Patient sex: F
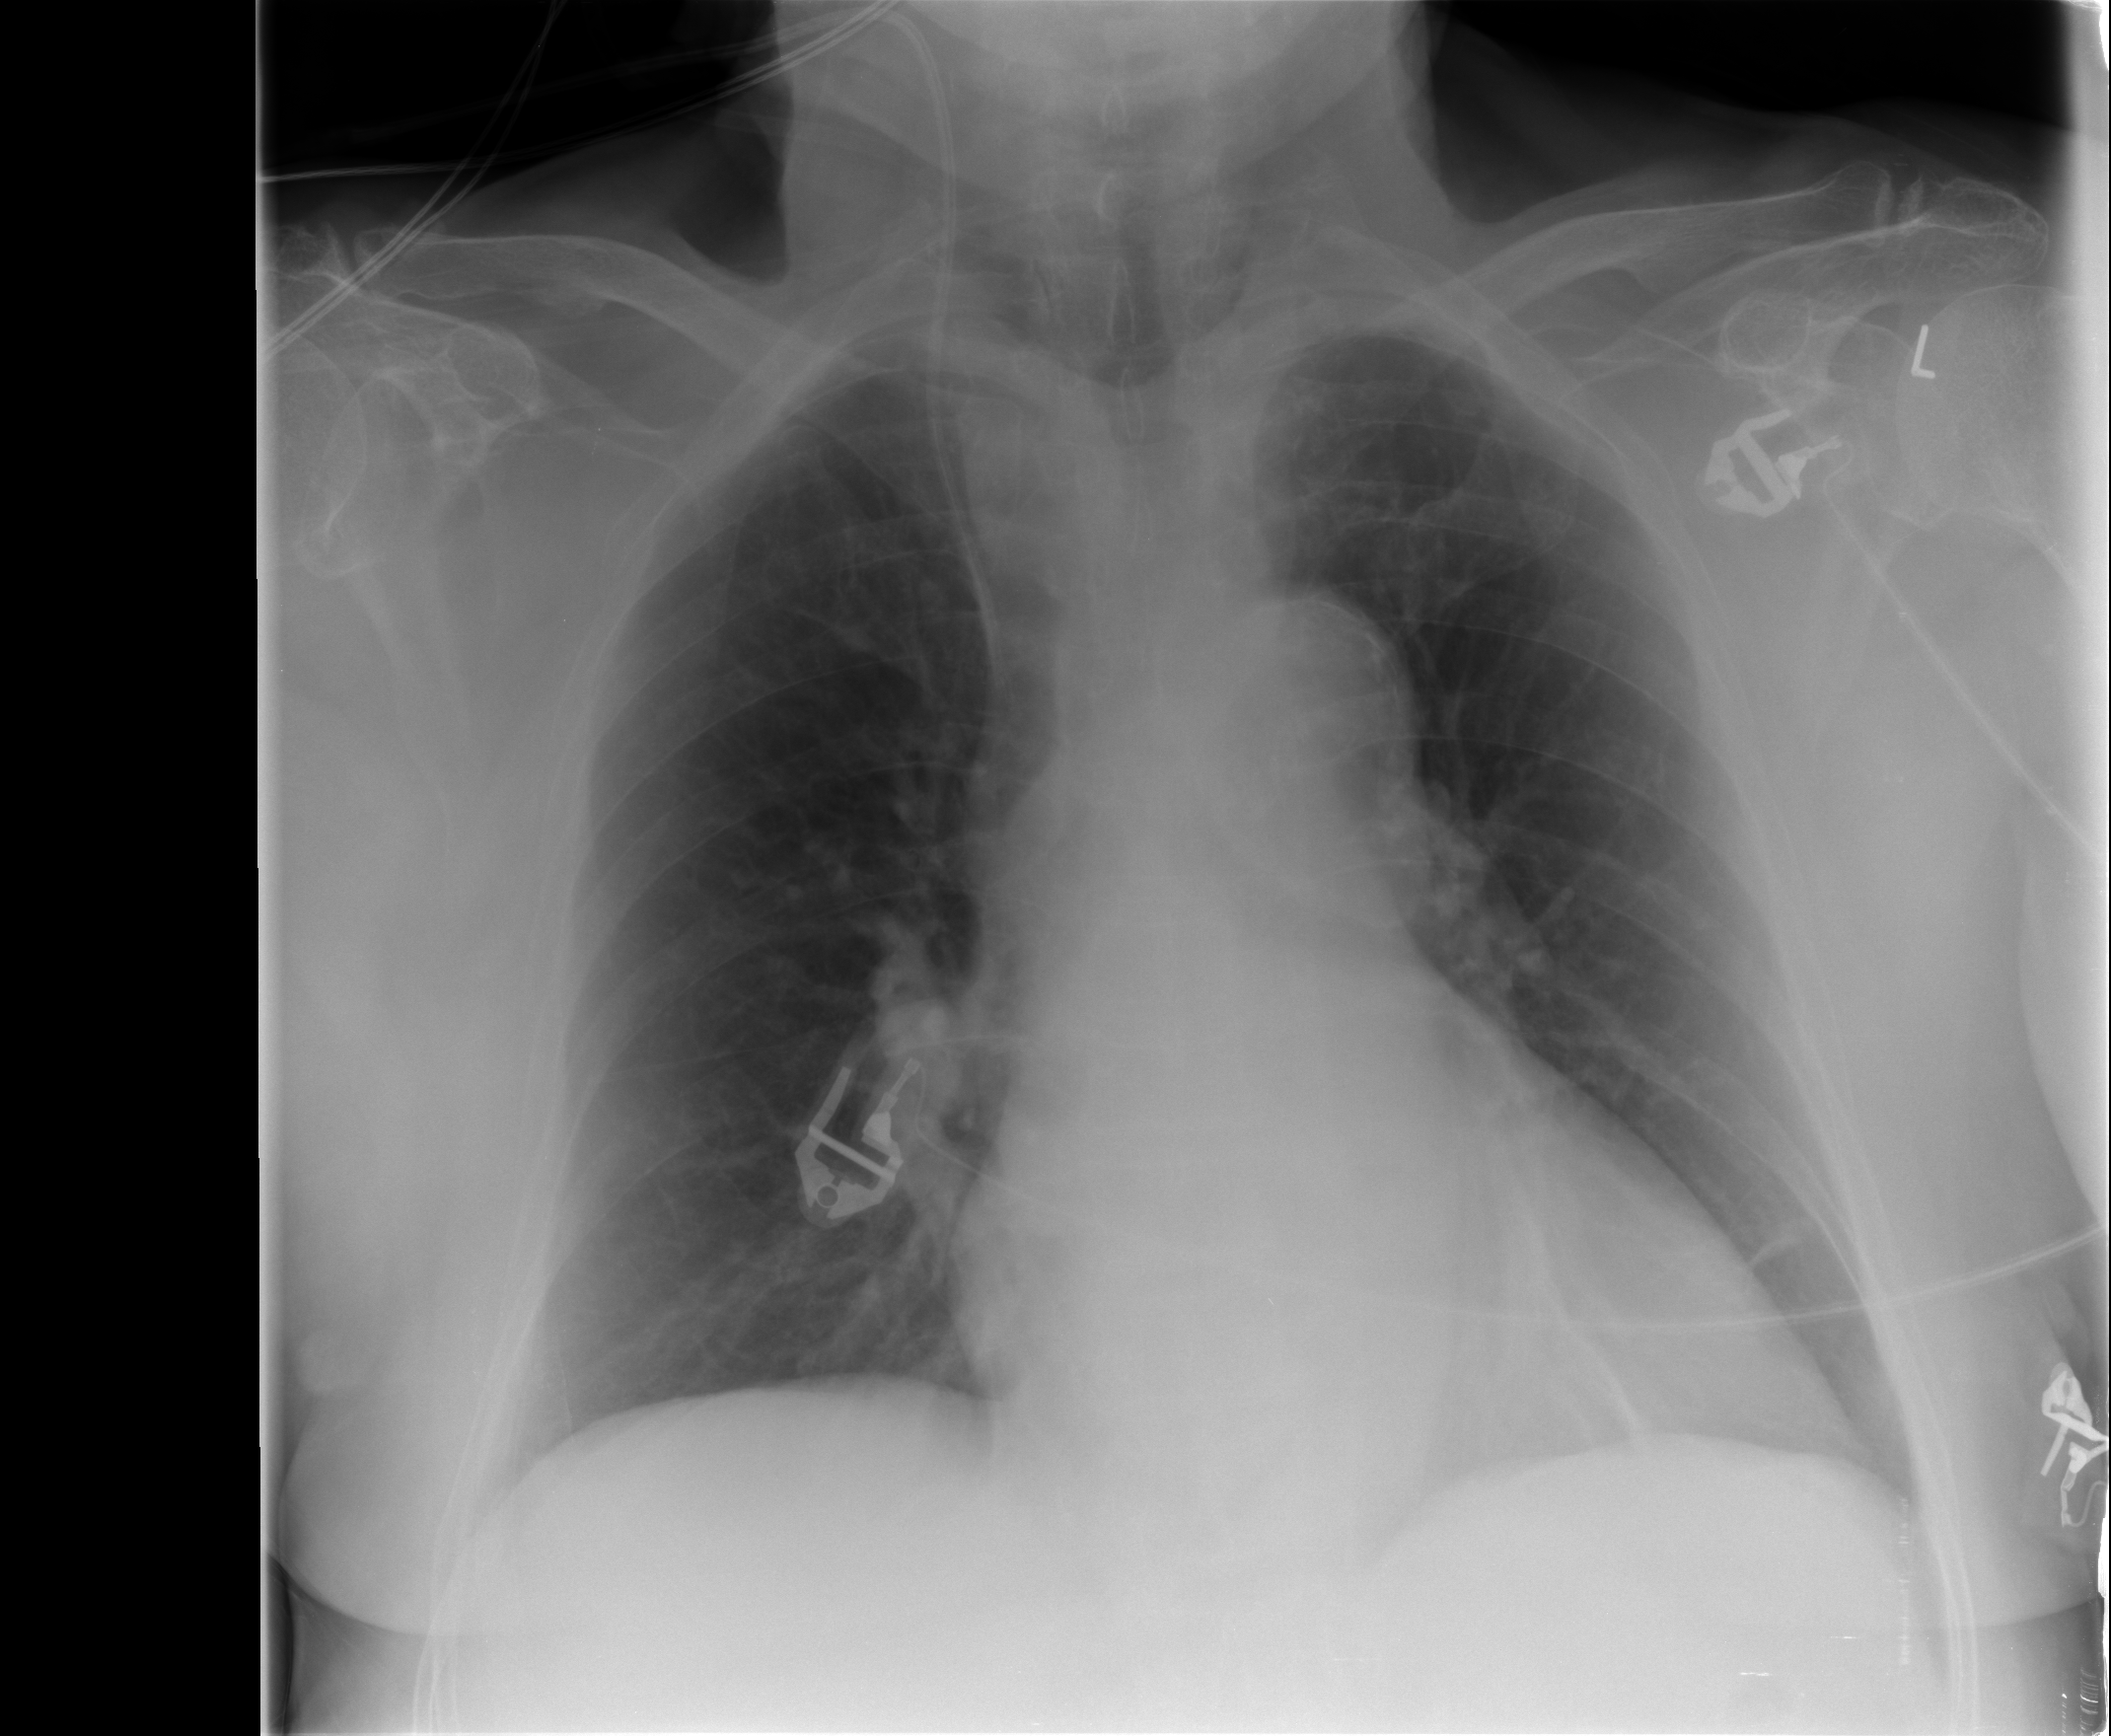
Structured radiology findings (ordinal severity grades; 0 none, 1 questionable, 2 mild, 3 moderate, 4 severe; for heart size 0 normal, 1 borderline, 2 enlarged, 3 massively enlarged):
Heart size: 2
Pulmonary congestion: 0
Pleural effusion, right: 0
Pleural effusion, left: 0
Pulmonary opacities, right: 0
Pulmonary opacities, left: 0
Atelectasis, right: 1
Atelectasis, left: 2